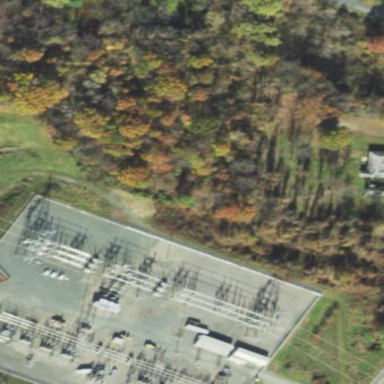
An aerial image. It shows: Outdoor power substation surrounded by fence. This substation operates at the transmission level.